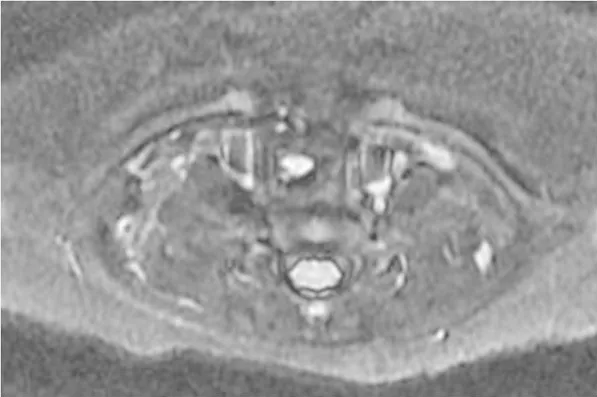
The mass was of high intensity in T2-weighted MRI images.
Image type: radiology (mri)